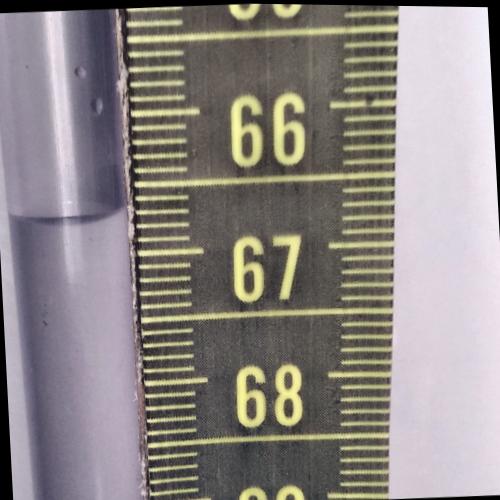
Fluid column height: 66.7 cm